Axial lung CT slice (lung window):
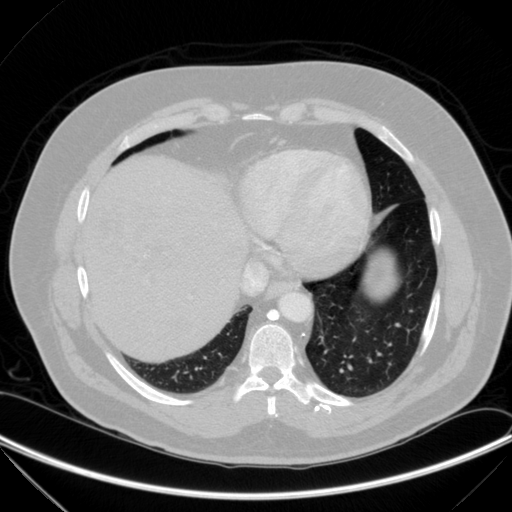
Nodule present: no